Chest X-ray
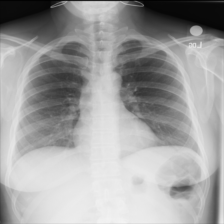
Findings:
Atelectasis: negative
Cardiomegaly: negative
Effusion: negative
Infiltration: negative
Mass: negative
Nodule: negative
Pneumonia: negative
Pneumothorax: negative
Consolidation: negative
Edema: negative
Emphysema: negative
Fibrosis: negative
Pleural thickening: negative
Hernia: negative